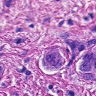
Metastatic tissue present: yes